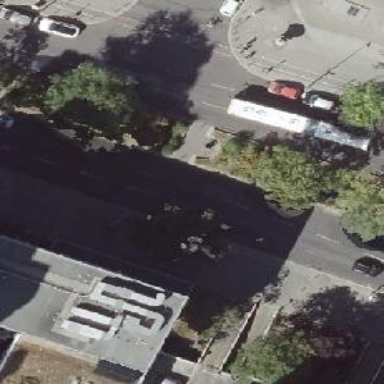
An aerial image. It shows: Unmarked road crossing.